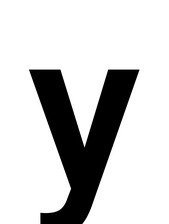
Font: Roboto_SemiBold